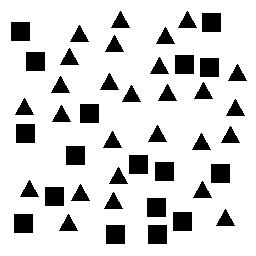
Squares: 17
Triangles: 27
Stars: 0
Total shapes: 44